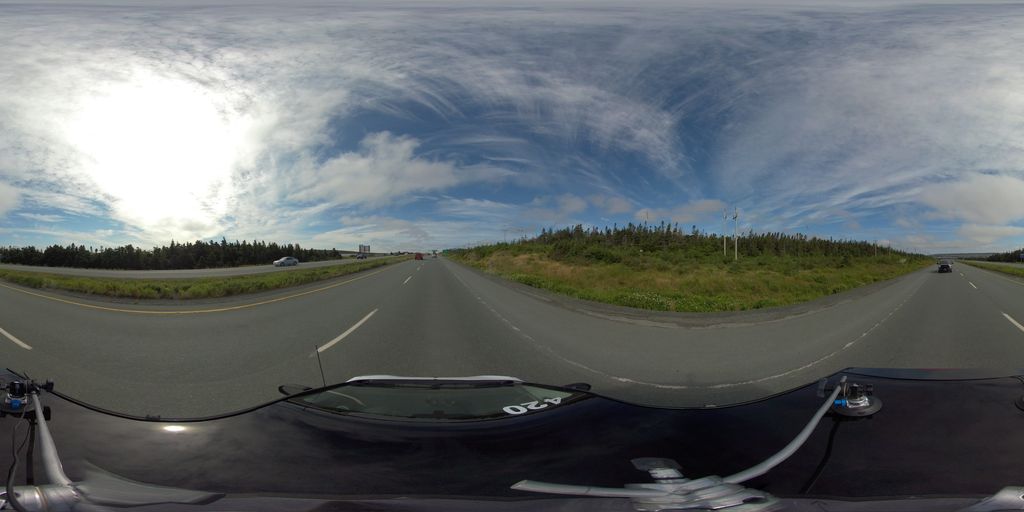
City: st_johns